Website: lowes
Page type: order-tracking
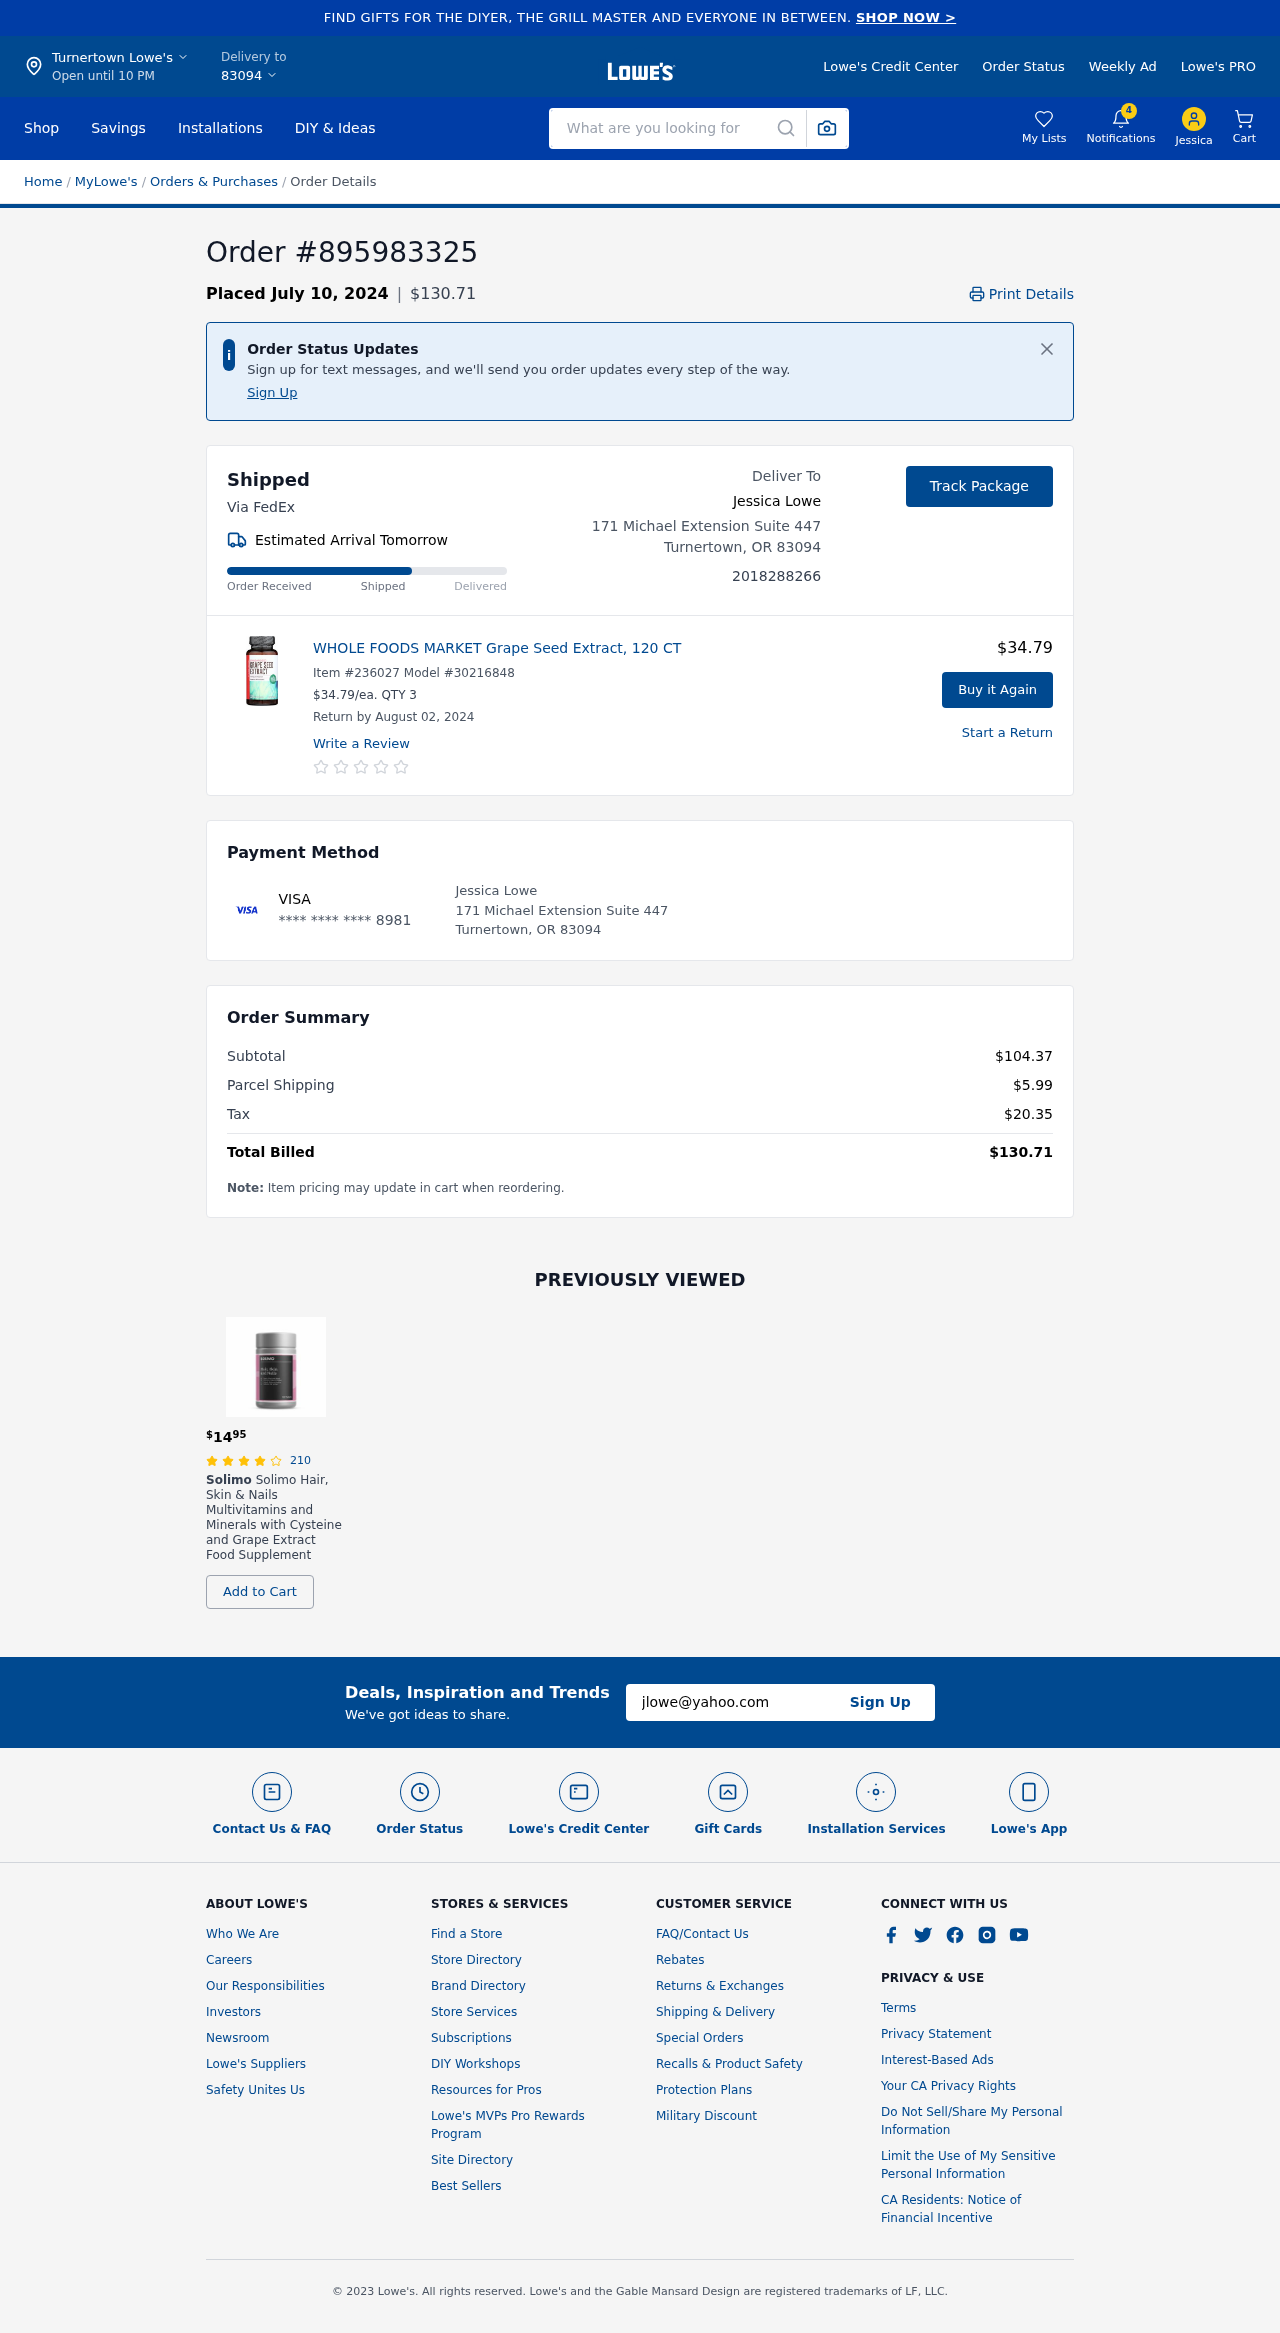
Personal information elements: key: PII_CARD_LAST4
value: **** **** **** 8981
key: PII_CARD_TYPE
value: VISA
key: PII_CITY
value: Turnertown Lowe's
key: PII_CITY_STATE_ZIP
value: Turnertown, OR 83094
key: PII_EMAIL
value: jlowe@yahoo.com
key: PII_FIRSTNAME
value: Jessica
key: PII_FULLNAME
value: Jessica Lowe
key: PII_PHONE
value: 2018288266
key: PII_POSTCODE
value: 83094
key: PII_STREET
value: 171 Michael Extension Suite 447
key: PII_FULLNAME2
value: Jessica Lowe
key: PII_STREET2
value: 171 Michael Extension Suite 447
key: PII_CITY_STATE_ZIP2
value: Turnertown, OR 83094
Product elements: key: PRODUCT1_NAME
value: WHOLE FOODS MARKET Grape Seed Extract, 120 CT
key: PRODUCT1_PRICE
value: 34.79
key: PRODUCT1_QUANTITY
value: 3
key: PRODUCT2_BRAND
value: Solimo
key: PRODUCT2_NAME
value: Solimo Hair, Skin & Nails Multivitamins and Minerals with Cysteine and Grape Extract Food Supplement
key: PRODUCT2_NUM_RATINGS
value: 210
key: PRODUCT2_PRICE
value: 14.95
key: PRODUCT2_RATING
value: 3.8
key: PRODUCT1_ITEM
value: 236027
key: PRODUCT1_MODEL
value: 30216848
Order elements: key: ORDER_ID
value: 895983325
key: ORDER_DATE
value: Placed July 10, 2024
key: ORDER_TOTAL
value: $130.71
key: ORDER_DELIVERY_DATE
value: Estimated Arrival Tomorrow
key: ORDER_RETURN_BY_DATE
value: Return by August 02, 2024
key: ORDER_SUBTOTAL
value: $104.37
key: ORDER_SHIPPING_COST
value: $5.99
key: ORDER_TAX
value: $20.35
Search elements: key: HEADER_SEARCH
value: What are you looking for
Other elements: key: NOTIFICATION_COUNT
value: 4